【题型】填空题　【知识点】平面几何　【难度】easy
如图，点 $C$ 在线段 $BD$ 上，如果 $\angle B = 90^\circ$，$\angle ACE = 90^\circ$，
$BC = DE$，且 $AB \parallel DE$，那么 $AB = CD$。为什么？

解：因为 $AB \parallel DE$（已知），

所以 $\angle B + \angle D = 180^\circ$ (\_\_\_),

因为 $\angle B = 90^\circ$ (已知),

所以 $\angle D = 90^\circ$ (等式性质),

因此 $\angle B = \angle D$ (等量代换),

因为 $\angle ACE = 90^\circ$ (已知), $\angle D = 90^\circ$,

所以 $\angle ACE = \angle D$ (等量代换),

因为 $\angle BCE = \angle ACB + \angle ACE = \angle \_\_\_ + \angle \_\_\_$ (三角形的一个外角等于与它不相邻的两个内角和),

所以 $\angle ACB = \angle \_\_\_$ (等式性质),

在 $\triangle ABC$ 与 $\triangle CDE$ 中,

$\begin{cases}
\_\_\_ \\
BC = DE \ (\text{已知}) \\
\_\_\_,
\end{cases}$

所以 $\triangle ABC \cong \triangle CDE$ (\_\_\_),

得 $AB = CD$ (全等三角形的对应边相等).
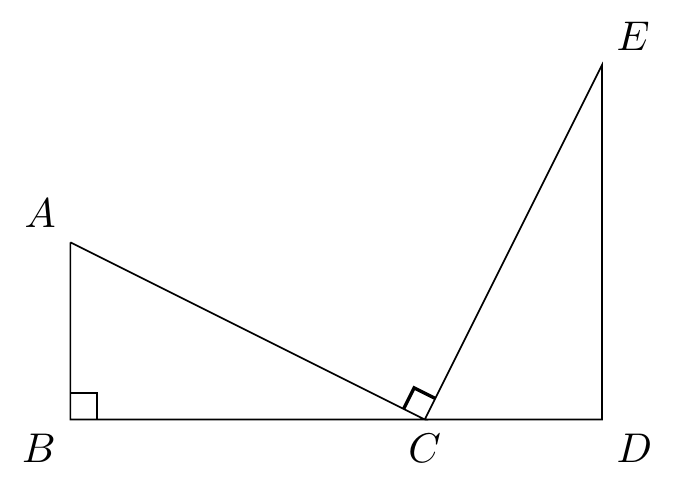
【解答】
解：因为 $AB \parallel DE$（已知），

所以 $\angle B + \angle D = 180^\circ$（两直线平行，同旁内角互补），

因为 $\angle B = 90^\circ$（已知），

所以 $\angle D = 90^\circ$（等式性质），

因此 $\angle B = \angle D$（等量代换），

因为 $\angle ACE = 90^\circ$（已知），$\angle D = 90^\circ$，

所以 $\angle ACE = \angle D$（等量代换），

因为 $\angle BCE = \angle ACB + \angle ACE = \angle D + \angle CED$（三角形的一个外角等于与它不相邻的两个内角和），

所以 $\angle ACB = \angle CED$（等式性质），

在 $\triangle ABC$ 与 $\triangle CDE$ 中，

$   \begin{cases}
\angle B = \angle D, \\
BC = DE \ (\text{已知}), \\
\angle ACB = \angle CED
\end{cases}$

所以 $\triangle ABC \cong \triangle CDE$（ASA），

得 $AB = CD$ (全等三角形的对应边相等)。